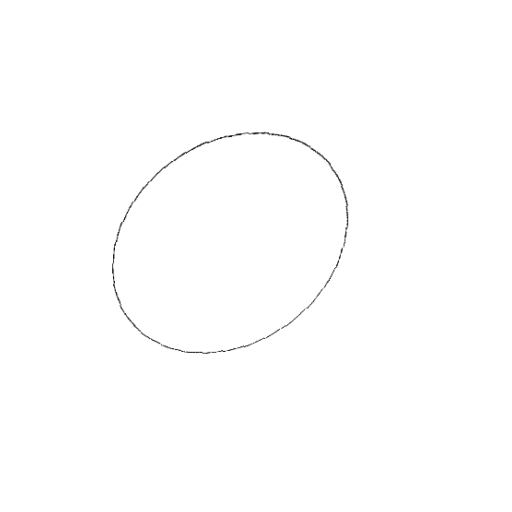
Crossing number: 0